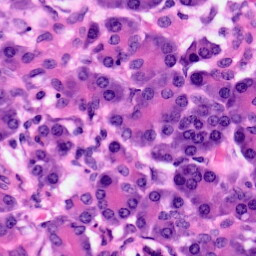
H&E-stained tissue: Pancreatic